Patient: sex F, age 39
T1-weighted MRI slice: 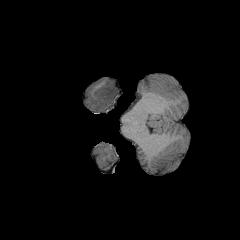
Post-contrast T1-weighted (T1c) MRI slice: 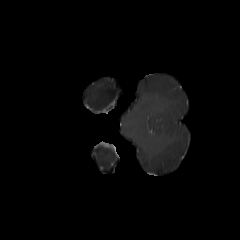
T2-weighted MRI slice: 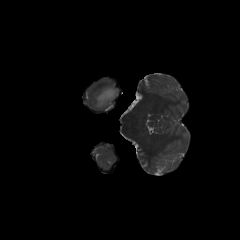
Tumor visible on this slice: yes
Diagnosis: Astrocytoma, IDH-mutant
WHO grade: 4